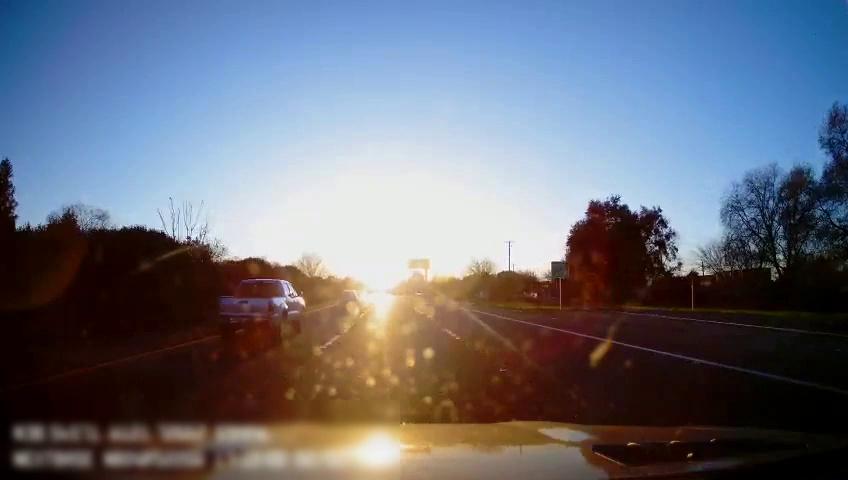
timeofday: Day
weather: Sunny
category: Drivable Space
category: Vehicles | SUV
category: Vehicles | Truck
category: Lanes | Alternate Lane
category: Lanes | Current Lane
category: Lanes | Current Lane
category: Lanes | Alternate Lane
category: Lanes | Alternate Lane
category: Traffic | Signs
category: Traffic | Signs